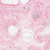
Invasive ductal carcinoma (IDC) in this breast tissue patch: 0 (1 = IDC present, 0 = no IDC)